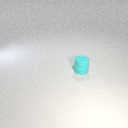
small cyan rubber cylinder